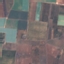
Label: PermanentCrop